Interaction volume radius: 5 \u00c5
Interaction volume height: 20 \u00c5
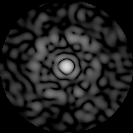
Disorder parameter: 0.767